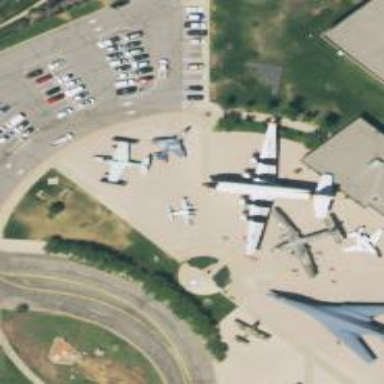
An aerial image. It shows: Historical memorial dedicated to aircraft.